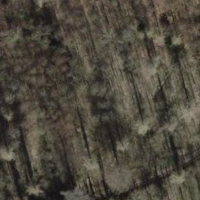
EUNIS habitat code: 41
Species observed at this site:
Aegopodium podagraria